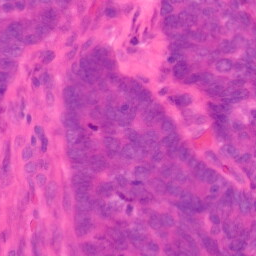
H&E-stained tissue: Colon